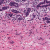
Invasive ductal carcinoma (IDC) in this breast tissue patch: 0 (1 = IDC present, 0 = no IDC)